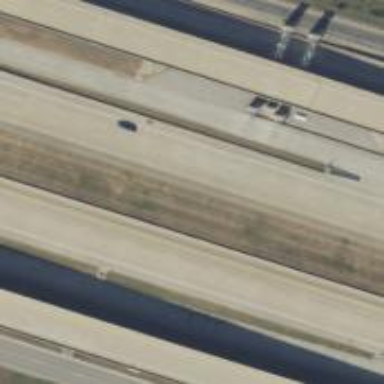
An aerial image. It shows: Toll gantry on the road.